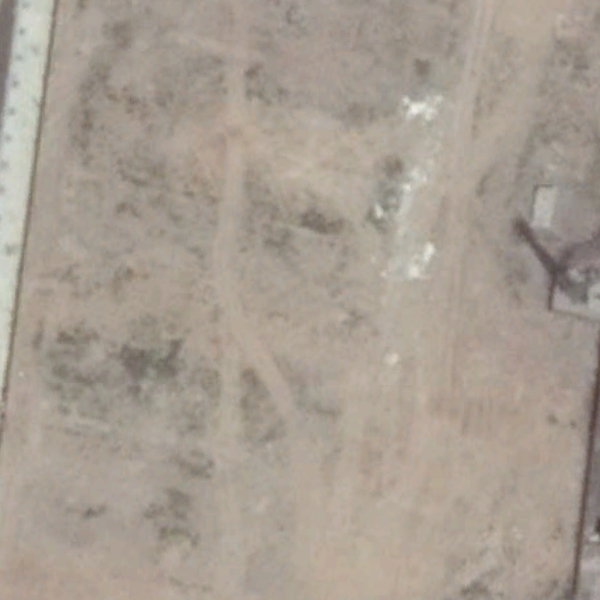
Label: BareLand